Question: I'm trying to use a double that has a very small value to produce one of a more regular size. For example, dividing 1/(double) would produce something like 14.<PHONE>.... I then cast this double into an int to produce a number which I can use to draw an image in a JPanel.
The issue I've been having is that the image does not draw how I expect it to draw. I think this is because there's something I don't understand about how casting doubles works. Anyone who can tell me a bit about how this process actually goes down would be very helpful.
EDIT:
The purpose of this code is translating a monetary value into the size of a bar on a graph. The size of these bars should change as the value changes so that they utilize space in the most efficient manner.
Therefore...
- Due to the nature of the monetary values, max will never be less than 430.- I want the image to be bigger the smaller xscale is. If there are fewer values to graph, xscale is smaller, and then the bars are drawn bigger.
EDIT:
The following image shows what my program is currently drawing. What I would like to draw is a series of bars on a bar graph. The xscale and associated variables are what I am primarily concerned with right now.

EDIT:
The SSCCE is completed (I think)! If you run this code, you will see the drawing I don't want. If you change barwidth to equal 7 or some normal int, you will see something that is more along the lines of what I want drawn. Please let me know if there is anything more I should do to make things easier!
EDIT: Copy/pasted wrong code, has been corrected (derp)
'''
import java.awt.Color;
import java.awt.Graphics;
import java.awt.event.ActionEvent;
import java.awt.event.ActionListener;
import javax.swing.JFrame;
import javax.swing.JPanel;
import javax.swing.Timer;
public class castingexample extends JPanel
{
private static int ypoint;
private static int barheight;
private static Color color;
private static int bars = 10;
private static int xpoint = 0;
private static int barwidth = 7;
private static double xscale = 7;
private static int yscaleplus = 10000;
private static int yscaleneg = 0;
public static void main(String[] args)
{
JFrame frame = new JFrame();
frame.add(new castingexample());
frame.setVisible(true);
frame.setDefaultCloseOperation(JFrame.EXIT_ON_CLOSE);
frame.setSize(500,500);
}
public castingexample()
{
new Timer(100, new ActionListener()
{
@Override
public void actionPerformed(ActionEvent e)
{
resize();
repaint();
}
}).start();
}
public void resize()
{
xscale = bars/(800 - bars*5);
xscale = 1/xscale;
}
public void paintComponent (Graphics g)
{
super.paintComponent(g);
for (int i = 0; i < bars; i++)
{
barheight = 200;
barwidth = (int) (xscale);
ypoint = 450 - barheight;
xpoint = 105+(barwidth + 5)*i;
if(ypoint < 450)
color = Color.green;
else
color = Color.red;
g.setColor(color);
g.fillRect(xpoint, ypoint, barwidth, barheight);
}
}
'''
}
Here's some relevant code:
'''
public void resize()
{
int max = 0;
int min = 0;
for (int i = 0; i < bars; i++)
{
if (getTime(i) > max)
max = (int)getTime(i);
}
yscaleplus = max/430;
/*
for (int i = (int)(getLife() - getRetire() + 1); i < bars; i++)
{
if (getTime(i) < min)
min = (int)getTime(i);
}
yscaleneg = Math.abs(min/200);
*/
xscale = bars/(800 - bars*5);
xscale = 1/xscale;
}
public void paintComponent (Graphics g)
{
super.paintComponent(g);
g.drawLine(100, 20, 100, 630);
g.drawLine(100, 450, 900, 450);
for (int i = 0; i < bars; i++)
{
barheight = (int) (getTime(i)/yscaleplus);
barwidth = (int) (xscale);
ypoint = 450 - barheight;
xpoint = 105+(barwidth + 5)*i;
if(ypoint < 450)
color = Color.green;
else
color = Color.red;
g.setColor(color);
g.fillRect(xpoint, ypoint, barwidth, barheight);
}
}
'''
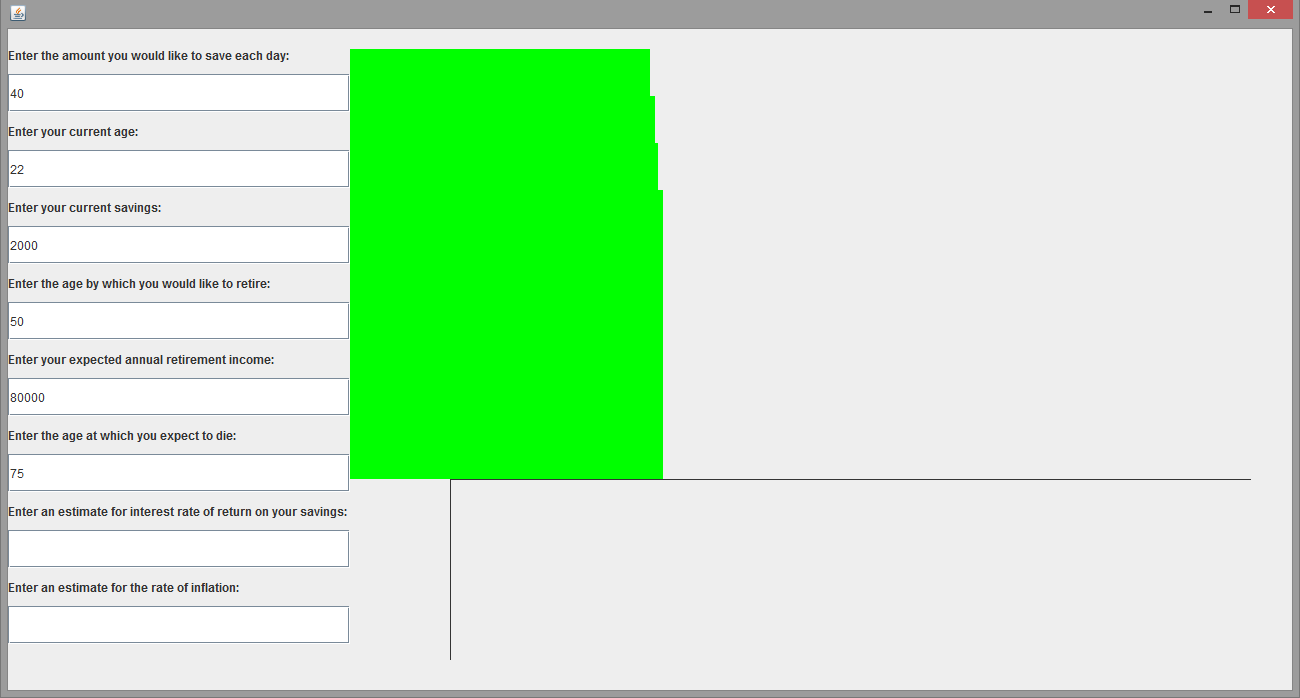
Answer: doubles do not store information as you seem to think, they store information as a value followed by an exponential value of 2^x, this removes the capability you are trying to use
take a look at 'Math.round(x)' instead.